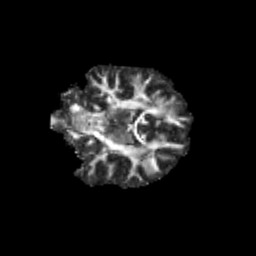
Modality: FA
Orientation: coronal
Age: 12
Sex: female
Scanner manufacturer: siemens
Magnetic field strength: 3 T
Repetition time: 3.8 s
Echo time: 0.07 s